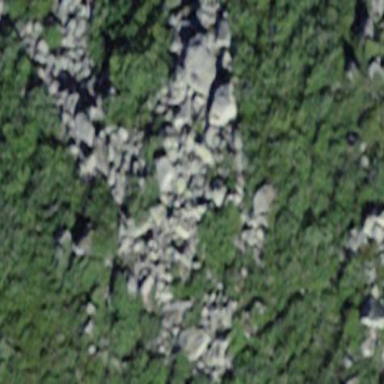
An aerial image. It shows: Natural scree.